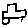
Label: car